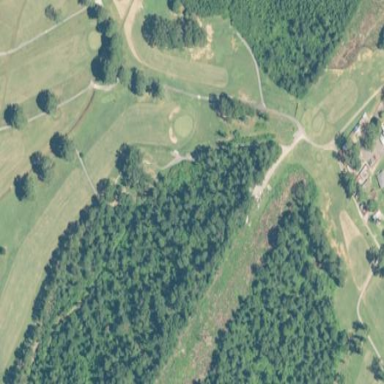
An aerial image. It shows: Golf course.